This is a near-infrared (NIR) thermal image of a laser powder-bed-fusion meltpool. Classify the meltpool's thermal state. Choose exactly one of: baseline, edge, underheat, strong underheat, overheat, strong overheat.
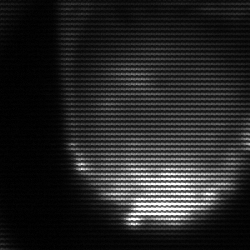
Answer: edge